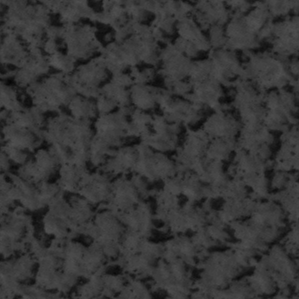
Label: frost